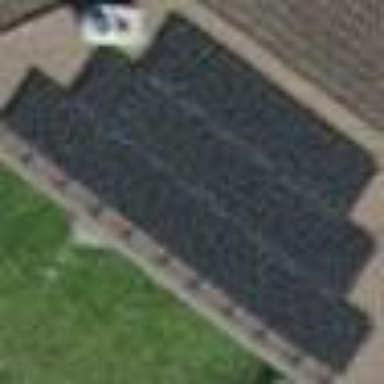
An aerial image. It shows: Solar power generator using photovoltaic panels.